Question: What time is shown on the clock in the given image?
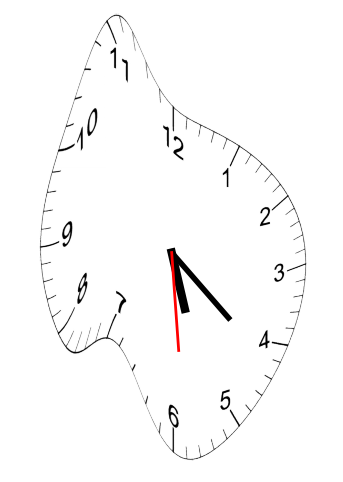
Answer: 05:21:29